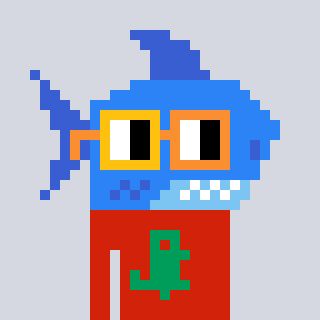
a pixel art character with square yellow and orange glasses, a shark-shaped head and a red-colored body on a cool background